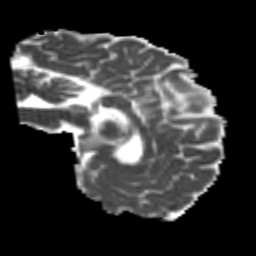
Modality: MD
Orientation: sagittal
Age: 22
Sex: male
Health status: healthy
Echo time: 0.074 s